Field crop: maize
Growth stage: 2
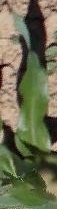
Species: maize